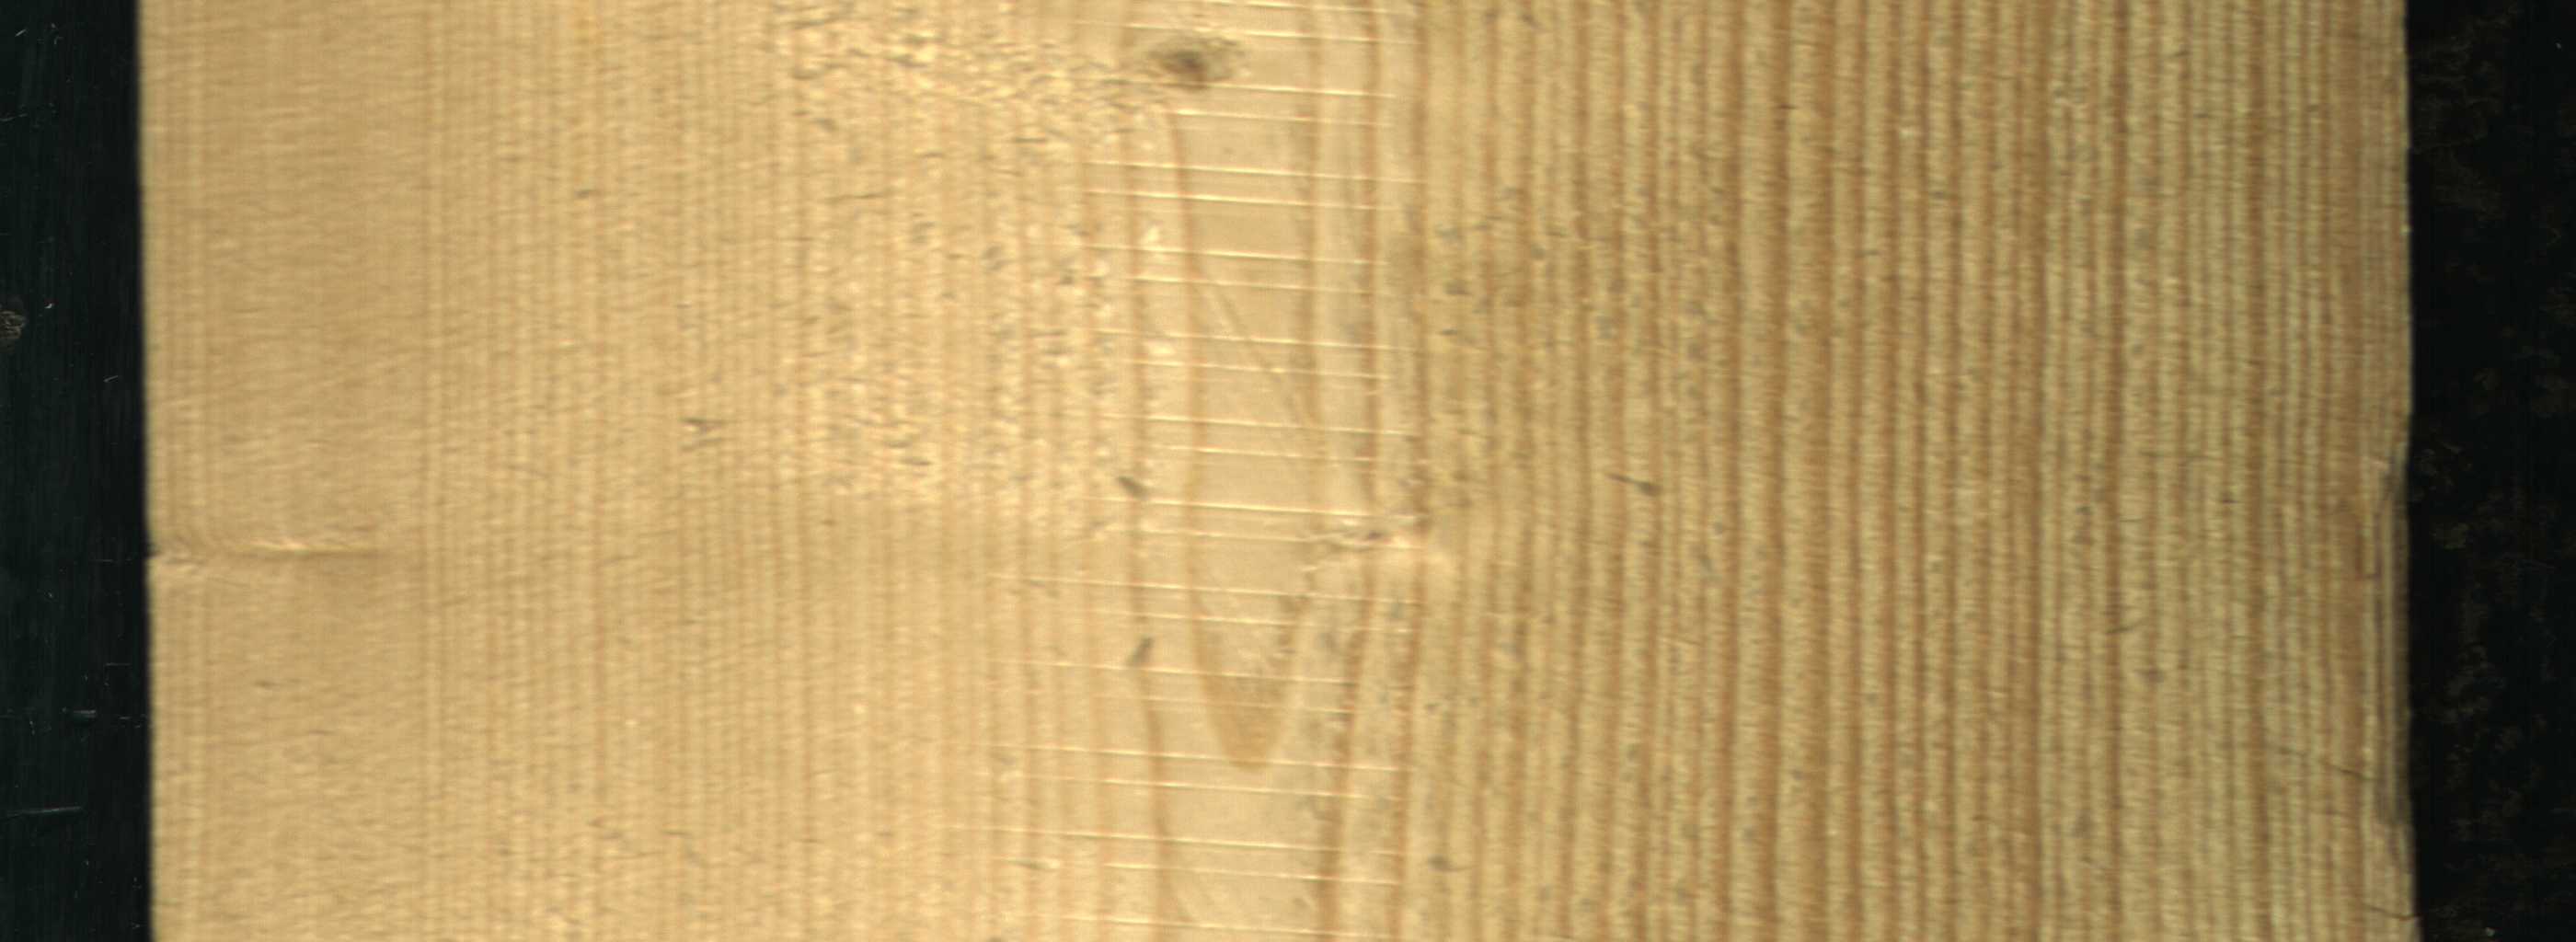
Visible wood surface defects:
Live_Knot